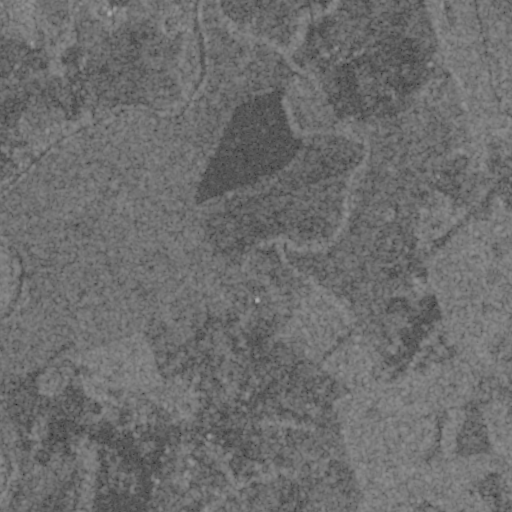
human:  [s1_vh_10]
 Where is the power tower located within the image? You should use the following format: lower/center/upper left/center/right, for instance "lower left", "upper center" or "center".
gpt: The power tower is located in the left of the image.
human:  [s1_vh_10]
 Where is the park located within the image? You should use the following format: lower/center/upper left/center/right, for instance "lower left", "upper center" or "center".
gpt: There is no park in the image.

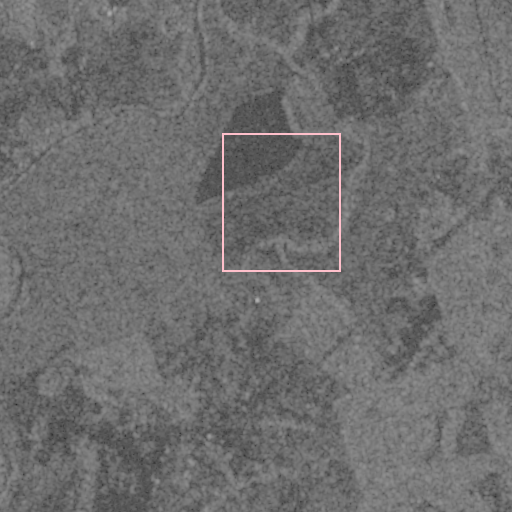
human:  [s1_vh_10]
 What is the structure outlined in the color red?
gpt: There is no red outline.
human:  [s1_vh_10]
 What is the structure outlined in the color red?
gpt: There is no structure outlined in red.